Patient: sex F, age 58
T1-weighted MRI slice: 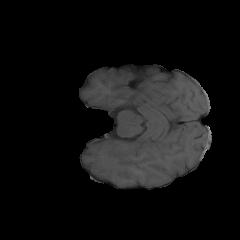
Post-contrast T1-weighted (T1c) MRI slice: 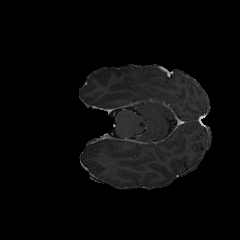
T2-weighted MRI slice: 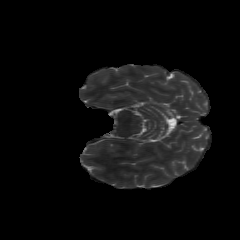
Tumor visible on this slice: no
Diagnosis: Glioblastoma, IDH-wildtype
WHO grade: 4